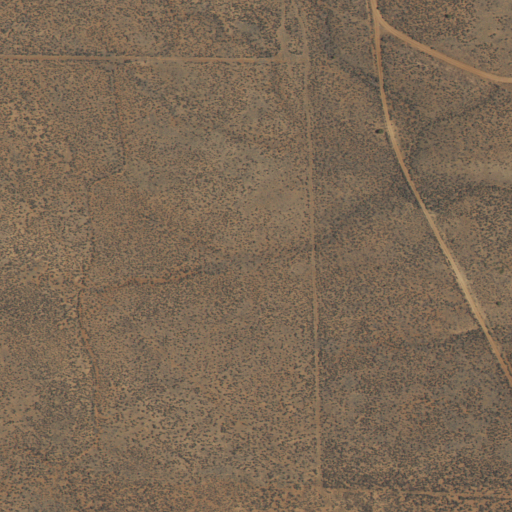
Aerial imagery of bench in New Mexico named Conger Mesa containing shrub and open development